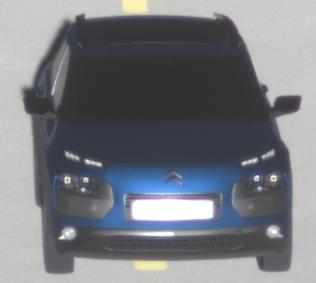
Make: Citroen
Model: C4 Cactus PureTech 75
Detailed model: C4 Cactus
Model produced from: 2014/09
Model produced until: 2015/03
Doors: 5
Color: blue
Road condition: dry road
Daytime: sunrise or sunset
Contrast: high contrast